Question: I took the legend out of my bubble chart using 'legend: {position: 'none'}', but it leaves an empty space at the right side of the chart
What's the best way to make the chart fill up the space on the right but still show the prices properly on the left?
I tried adjusting the 'chartArea' property but it started edging the prices off the left side (i.e., they were cut off)
<URL>
Here is a look at the chart under the inspector, you can see the empty space on the right side:

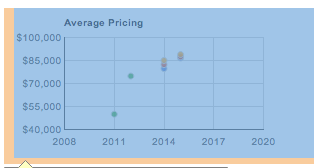
Answer: Set the 'chartArea.width' and 'chartArea.left' options:
'''
chartArea: {
width: '80%',
left: '20%'
}
'''